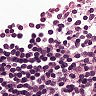
Metastatic tissue present: no